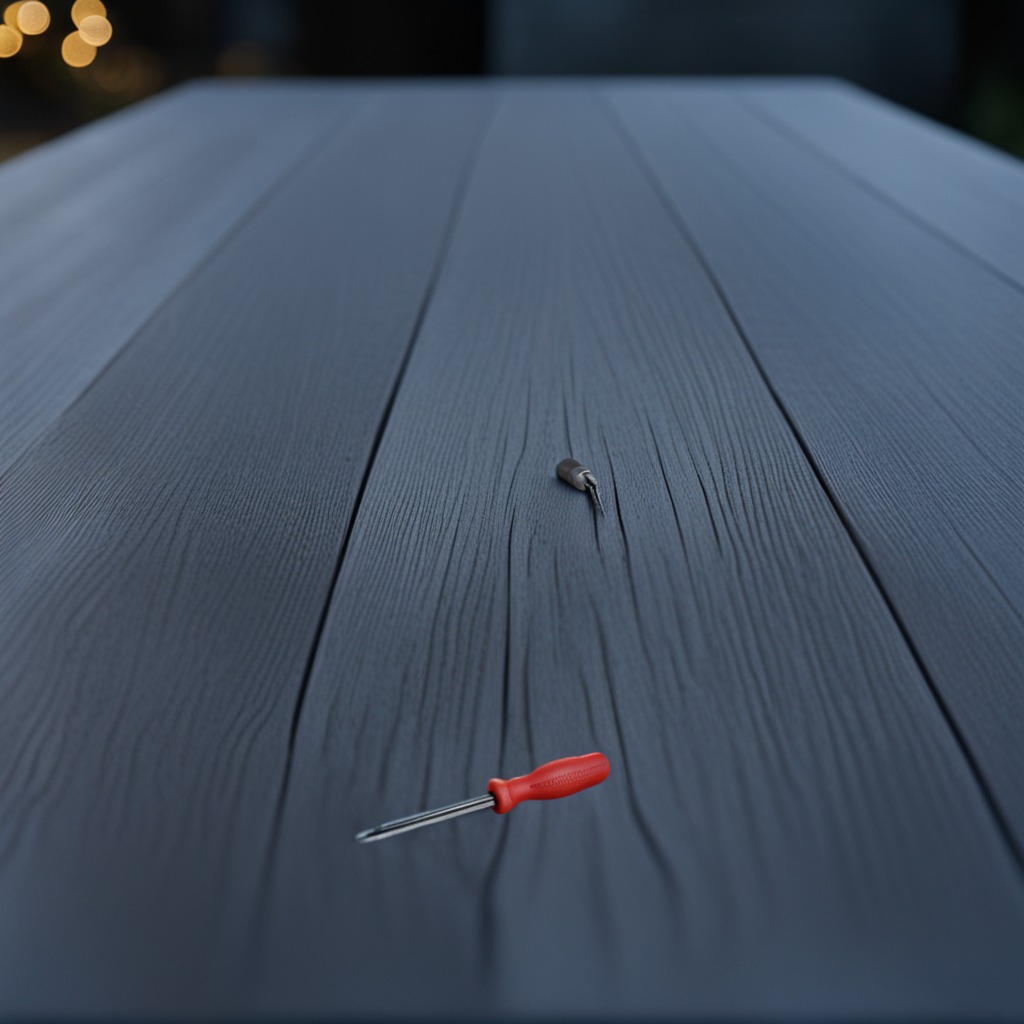
A screwdriver is lying on a table in a garage at twilight.